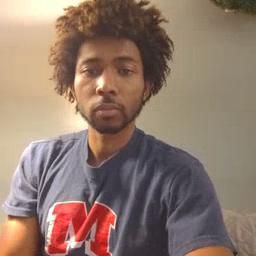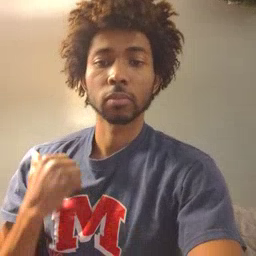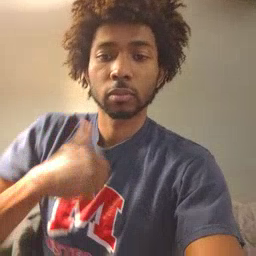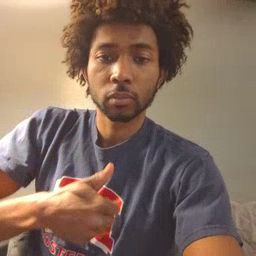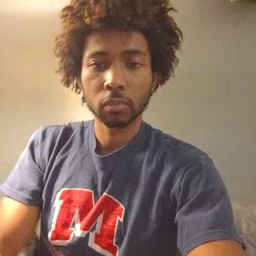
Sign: jacket